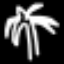
Label: palm tree